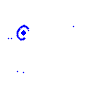
Particle: pion